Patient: sex M, age 60
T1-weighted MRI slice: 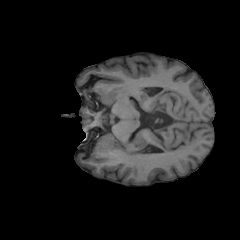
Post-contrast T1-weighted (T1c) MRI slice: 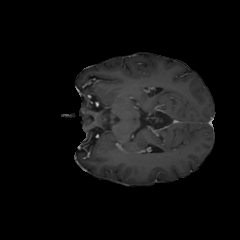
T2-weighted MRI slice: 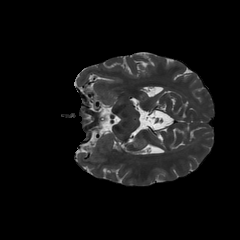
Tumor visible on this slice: no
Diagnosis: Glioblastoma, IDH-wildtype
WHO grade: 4